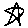
Label: star